Milling tool wear sample.
Tool blade image: 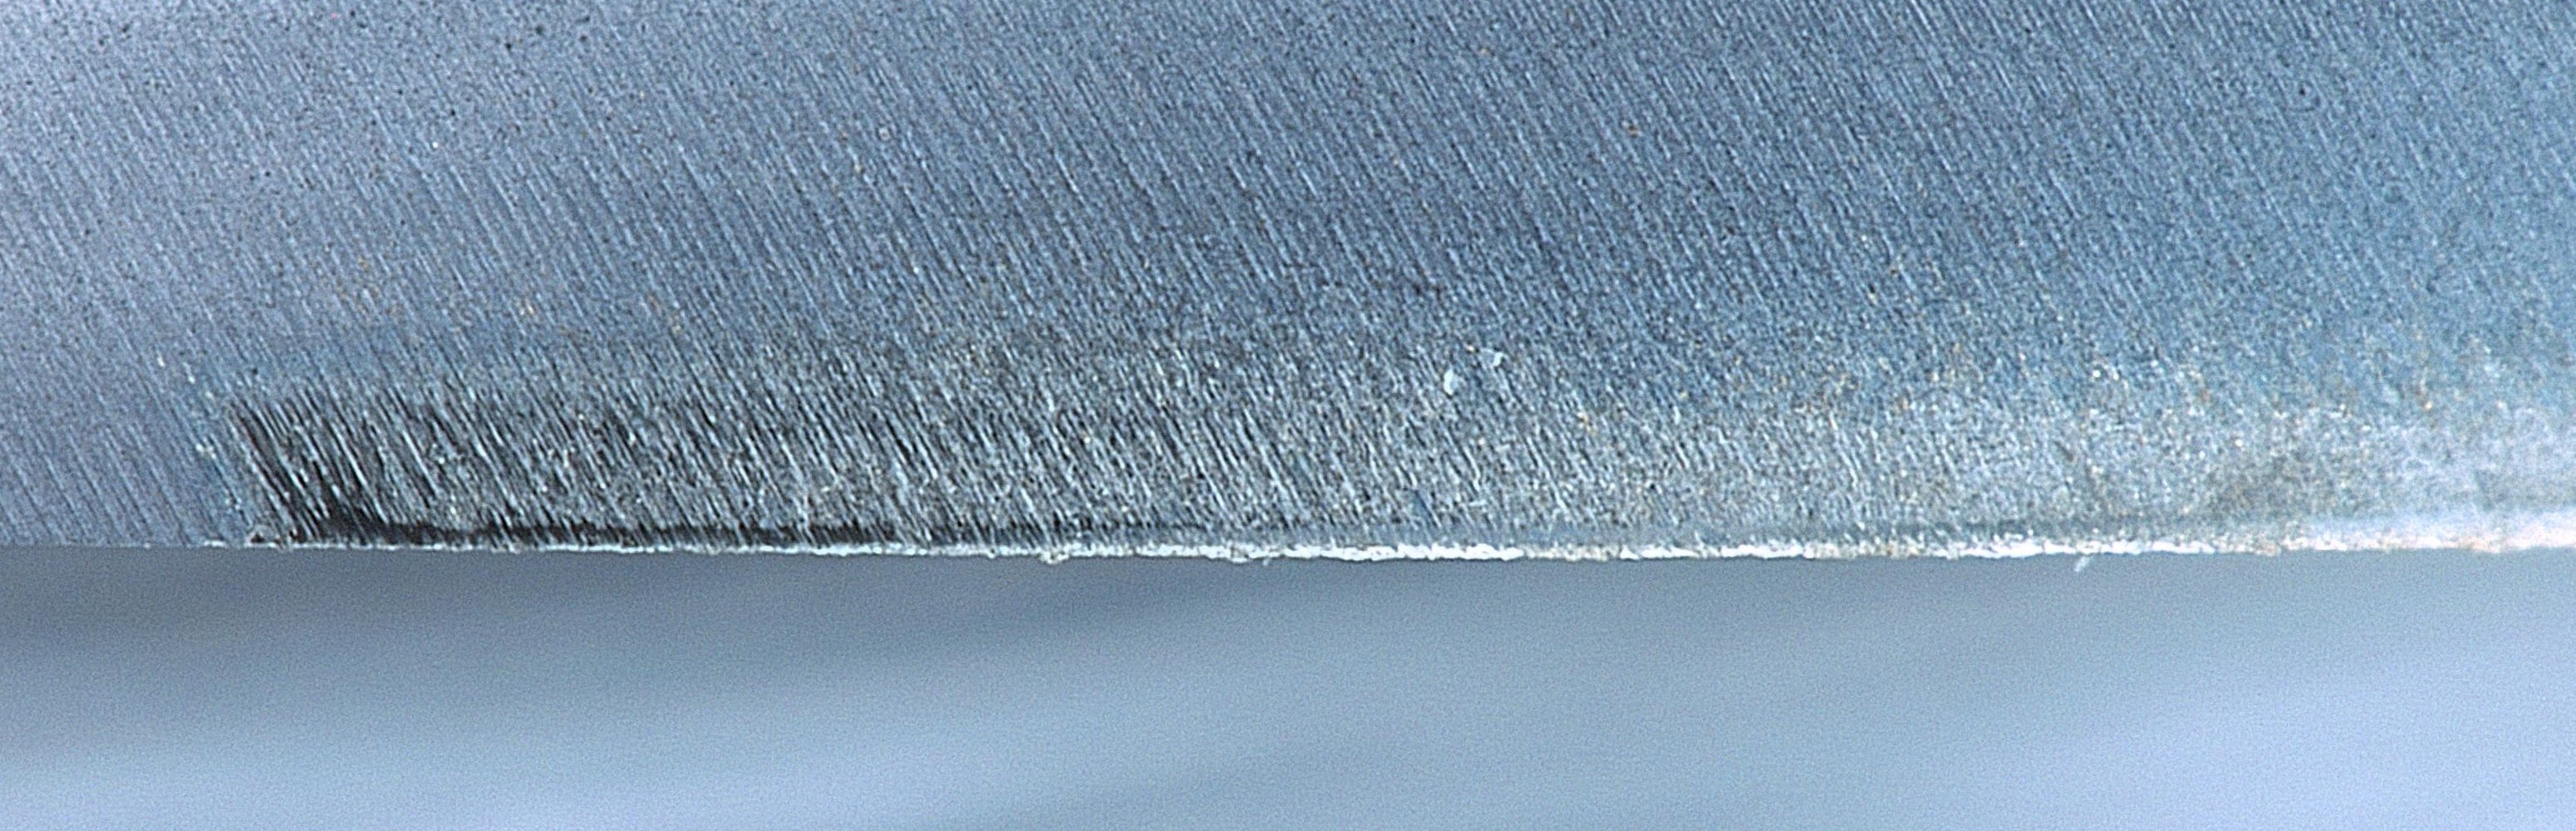
Chip image: 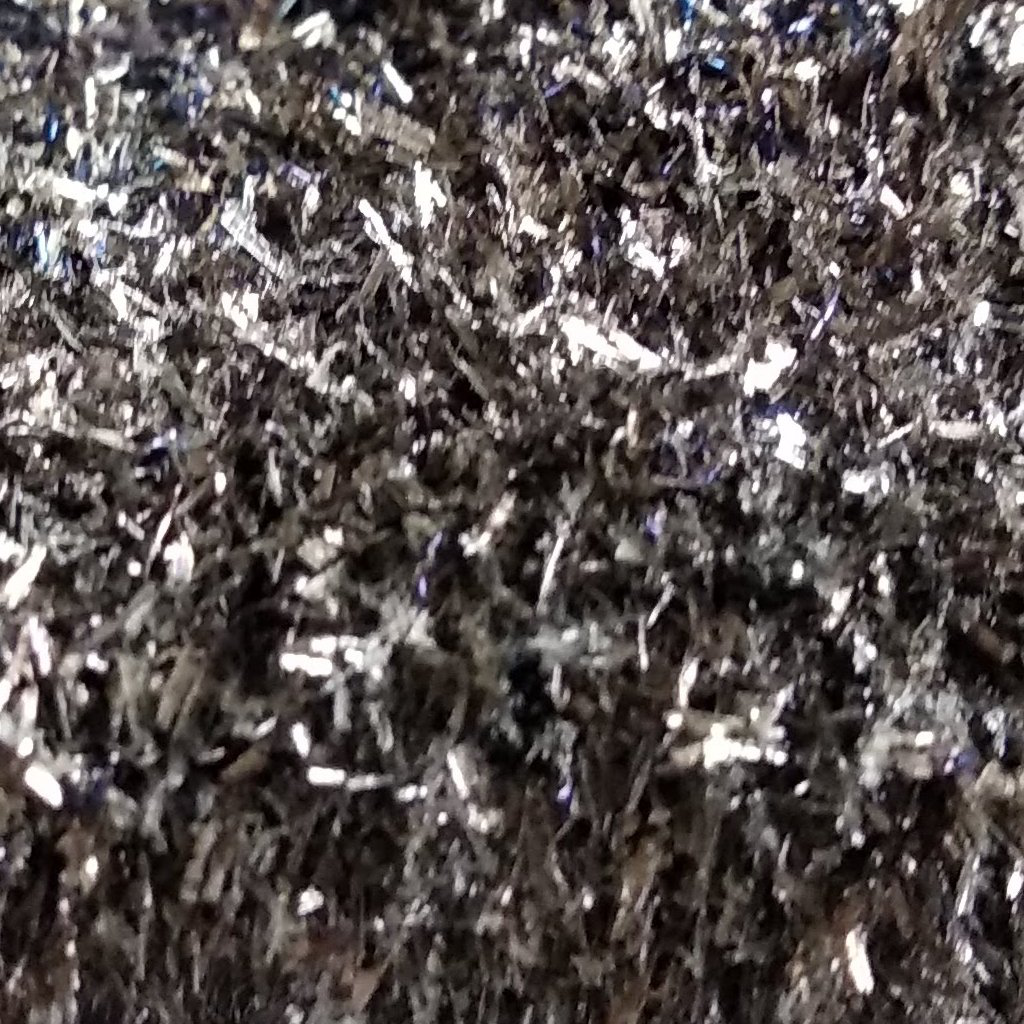
Workpiece image: 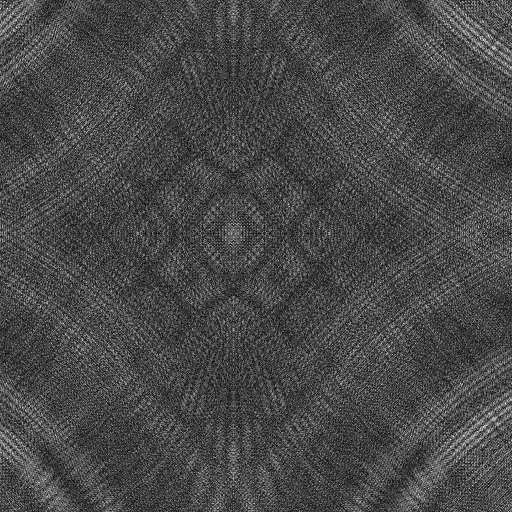
Tool wear state: sharp
Gaps: 0
Flank wear: 55.71
Overhang: 21.98
Force-signal Mel-spectrograms (X, Y, Z axes): 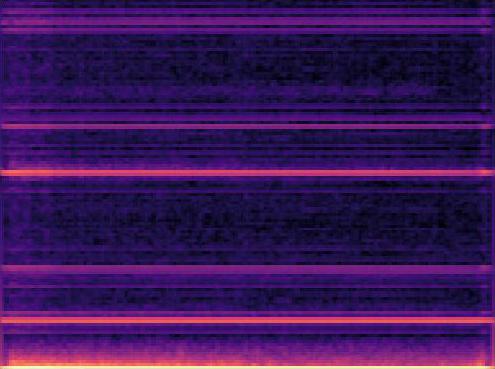 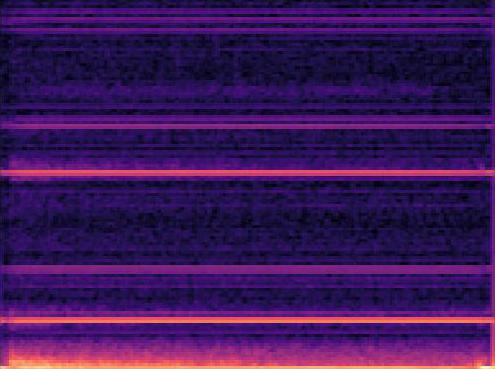 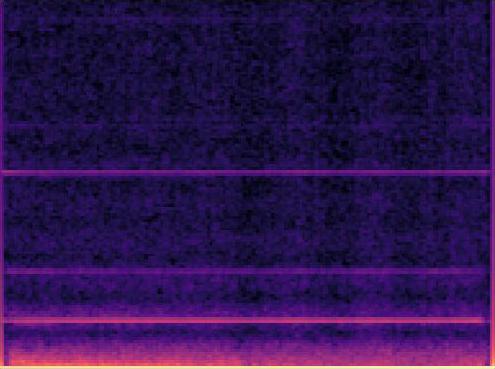
Force-signal scalograms (X, Y, Z axes): 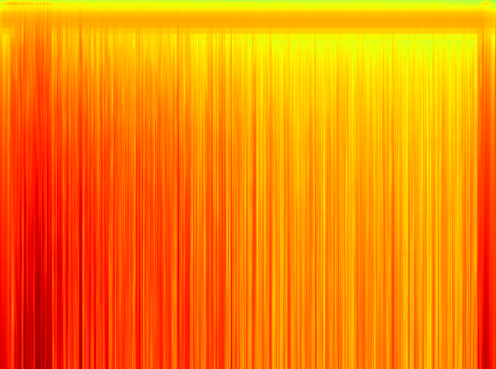 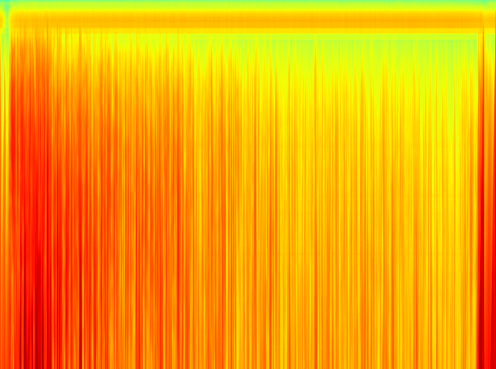 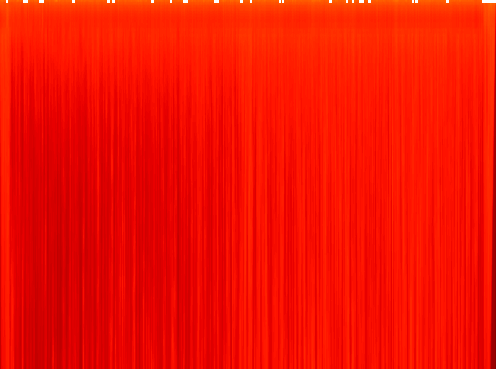
Force phase: initial_break_in_wear